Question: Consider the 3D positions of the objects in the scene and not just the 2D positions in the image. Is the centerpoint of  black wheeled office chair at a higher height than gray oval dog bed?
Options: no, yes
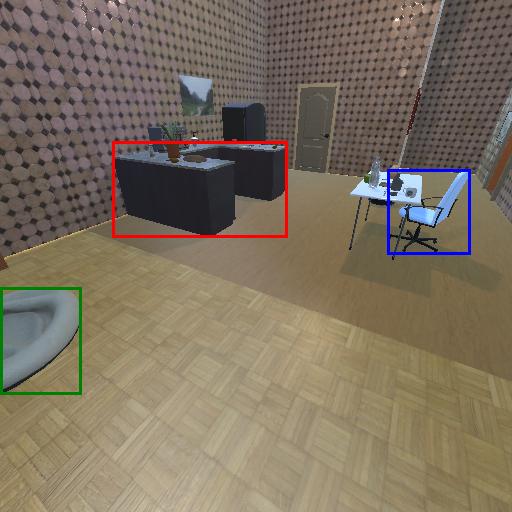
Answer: no